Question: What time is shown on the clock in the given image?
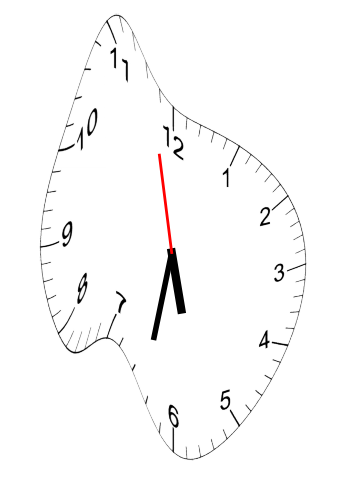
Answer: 05:31:58